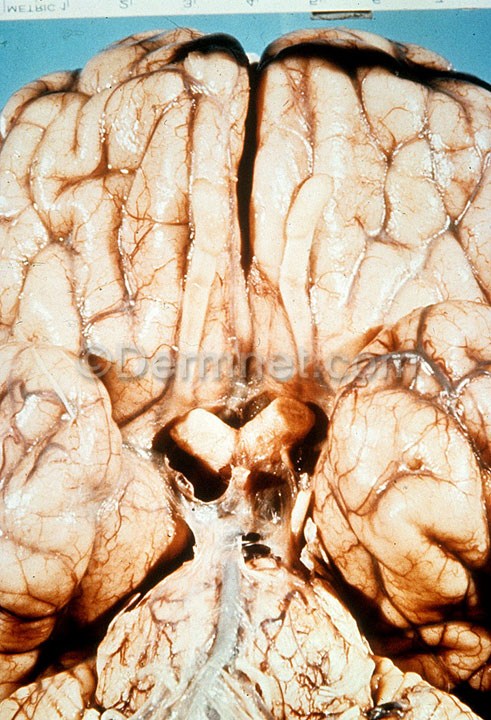
Disease: Systemic Disease